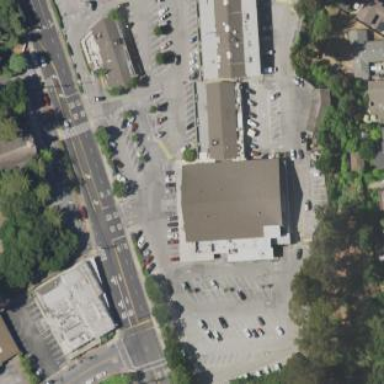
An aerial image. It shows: Building that houses supermarket.